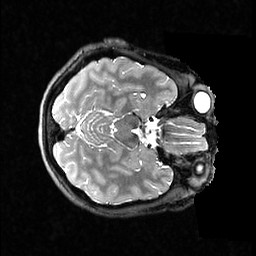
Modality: T2w
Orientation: axial
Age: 28
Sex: female
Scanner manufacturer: ge
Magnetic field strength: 3 T
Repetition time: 3.202 s
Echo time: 0.0669 s